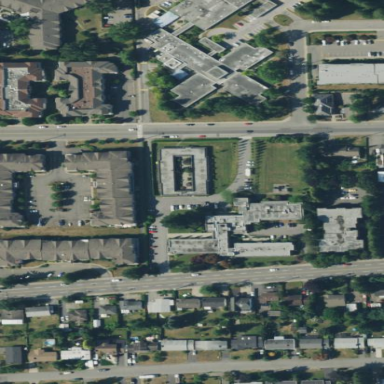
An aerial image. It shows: Residential area with nursing home.